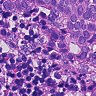
Metastatic tissue present: yes